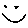
Label: smiley face